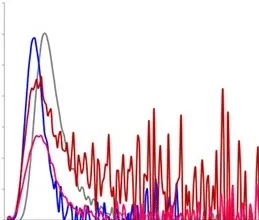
B; Thrombin generation curves obtained with 5pM tissue factor and 4 muM phospholipids (final concentration) in platelet-poor plasma using calibrated automated thrombin generation assay (Stago, Asnieres, France). The area under the thrombin generation curve (or endogenous thrombin potential) is significantly higher in the patient (red) compared to another subject with afibrinogenemia (blue) or a representative normal control (grey). In this patient with combined inherited antithrombin and fibrinogen deficiency, increased thrombin generation is due to insufficient inhibition of thrombin. Thrombin generation is decreased after infusion of 30 U/kg antithrombin concentrate (pink).
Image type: pathology (masson_trichrome)